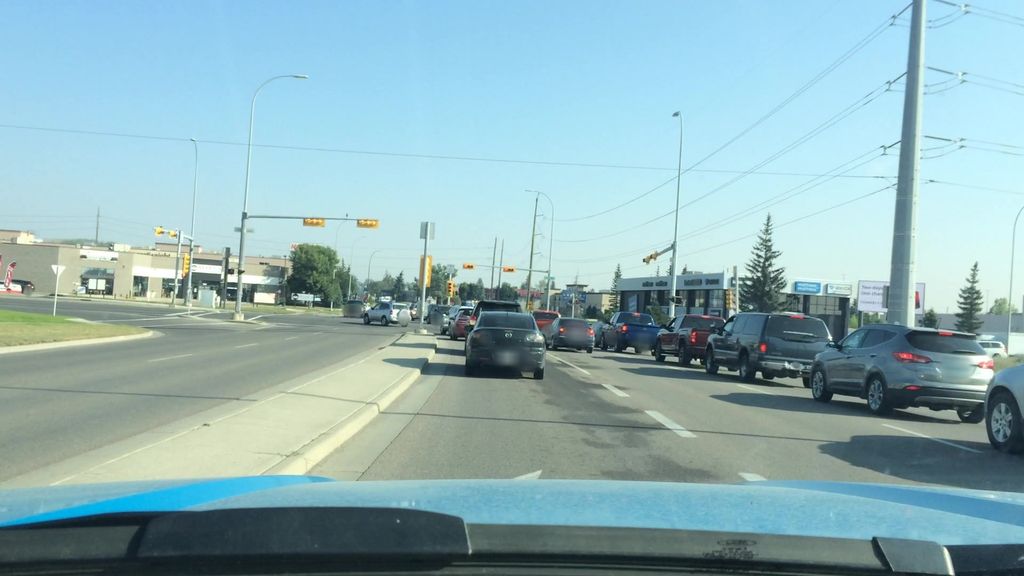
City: calgary